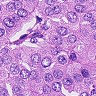
Metastatic tissue present: yes